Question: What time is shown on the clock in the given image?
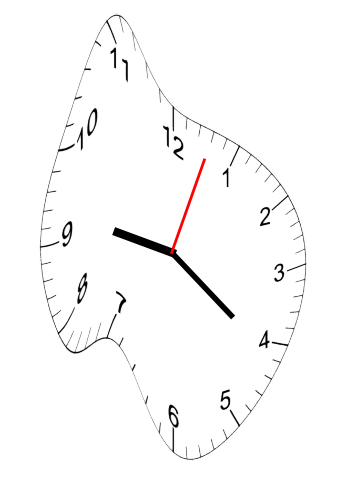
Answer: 09:21:03